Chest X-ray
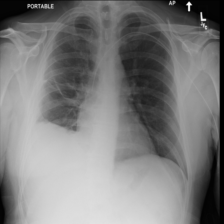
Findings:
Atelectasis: negative
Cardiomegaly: negative
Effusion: negative
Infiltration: negative
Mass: negative
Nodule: negative
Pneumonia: negative
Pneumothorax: negative
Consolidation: negative
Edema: negative
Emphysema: negative
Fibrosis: negative
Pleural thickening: negative
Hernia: negative